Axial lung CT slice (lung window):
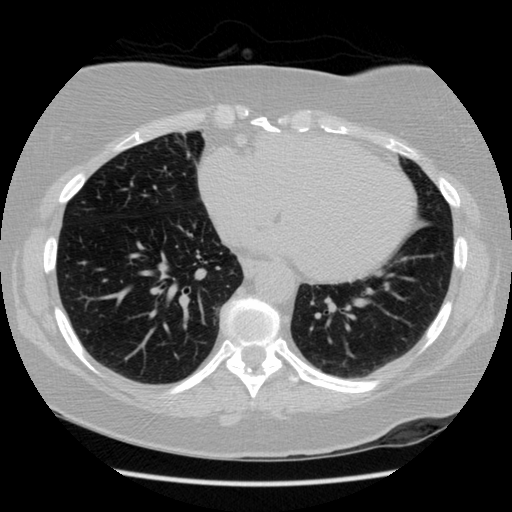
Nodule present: no